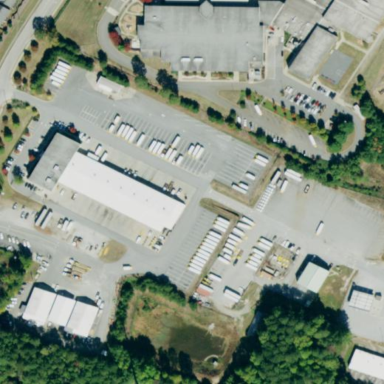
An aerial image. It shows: Industrial area designated as depot.